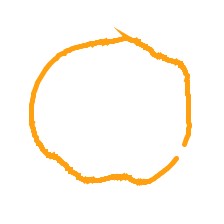
Shape: circle